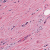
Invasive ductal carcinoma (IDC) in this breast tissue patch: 1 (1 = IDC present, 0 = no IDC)